Aerial crown-view tile of a tropical tree (Barro Colorado Island, Panama), acquired 20250818:
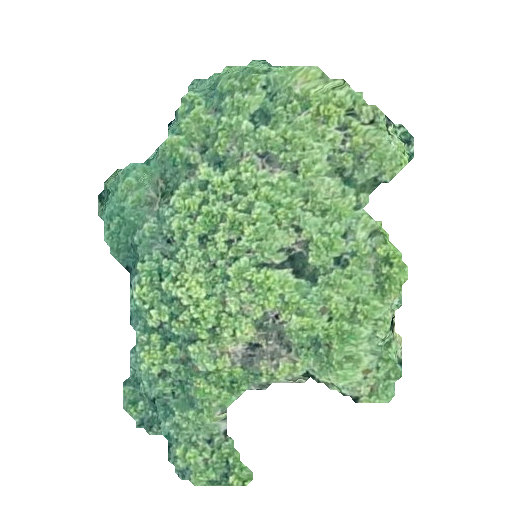
Species: Calophyllum longifolium
GBIF accepted scientific name: Calophyllum longifolium
Crown area: 127.168 m²